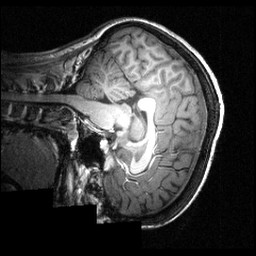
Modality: T1w
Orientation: sagittal
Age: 22
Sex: female
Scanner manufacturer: siemens
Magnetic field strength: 3.951 T
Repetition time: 1.5 s
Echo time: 0.00335 s